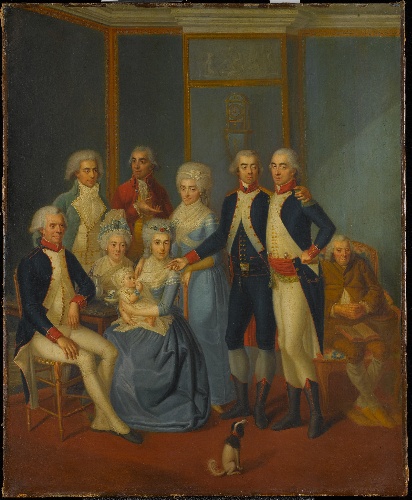
Title: Portrait of a Military Family
Artist: Jean Jacques Hauer|early 19th century painter
Artist bio: French, 1751–1829|
Date: ca. 1789–90
Object type: Painting
Classification: Paintings
Medium: Oil on canvas
Dimensions: 24 1/8 x 19 3/4 in. (61.3 x 50.2 cm)
Department: Robert Lehman Collection
Credit line: Robert Lehman Collection, 1975
Accession year: 1975
Repository: Metropolitan Museum of Art, New York, NY
Tags: Military|Men|Portraits|Women|Family|Infants|Dogs